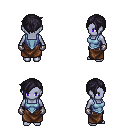
a pixel art fantasy rpg character, female body template, dark elf, purple skin, blue vest, robe skirt, raven pixie cut hairstyle, metal gloves, four views (front, back, left, right), 2x2 character sprite sheet, small pixel art, hard edges, no anti-aliasing